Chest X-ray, PA view. Patient: 45 years old, sex F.
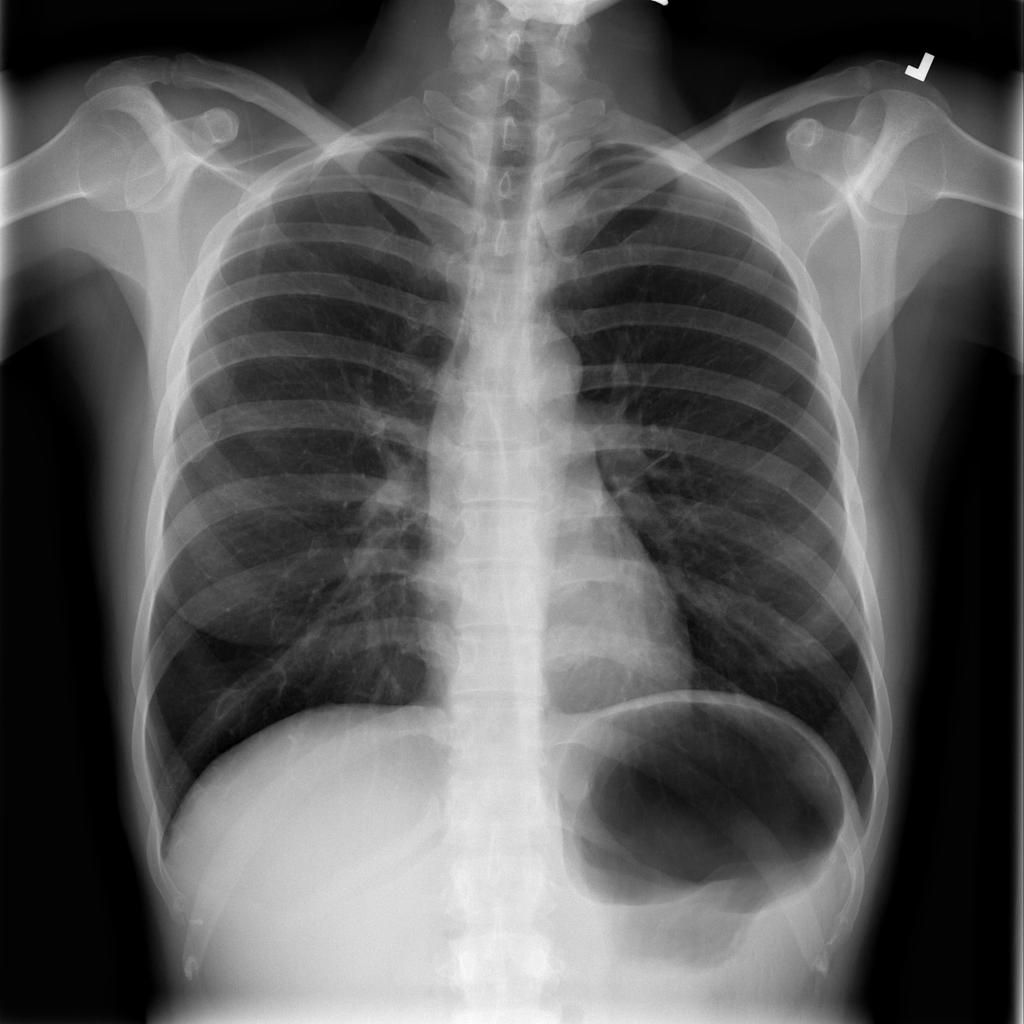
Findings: No Finding